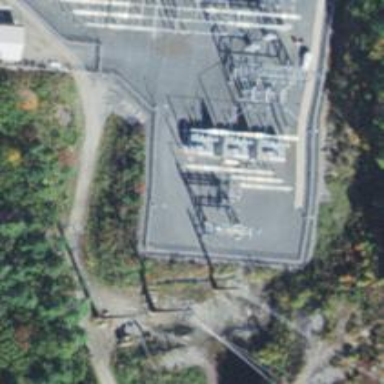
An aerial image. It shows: Switch used for power control.